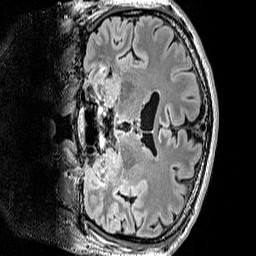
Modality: FLAIR
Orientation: coronal
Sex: male
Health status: ill
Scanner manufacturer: siemens
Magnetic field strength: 3 T
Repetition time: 5 s
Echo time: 0.388 s